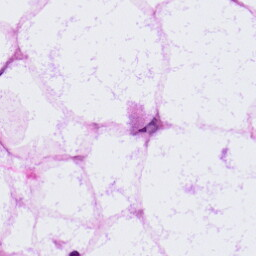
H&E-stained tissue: LymphNode